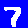
Digit: 7